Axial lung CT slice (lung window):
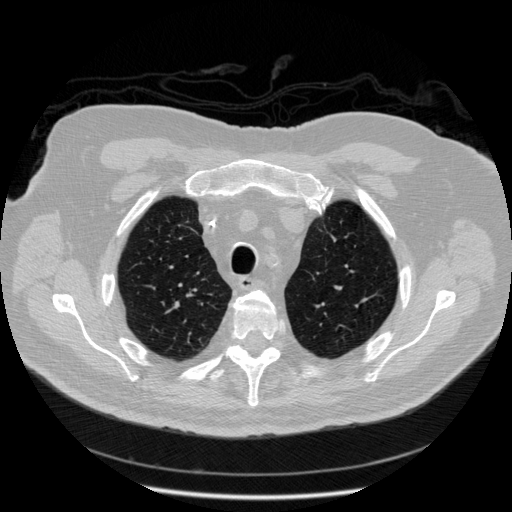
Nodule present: no